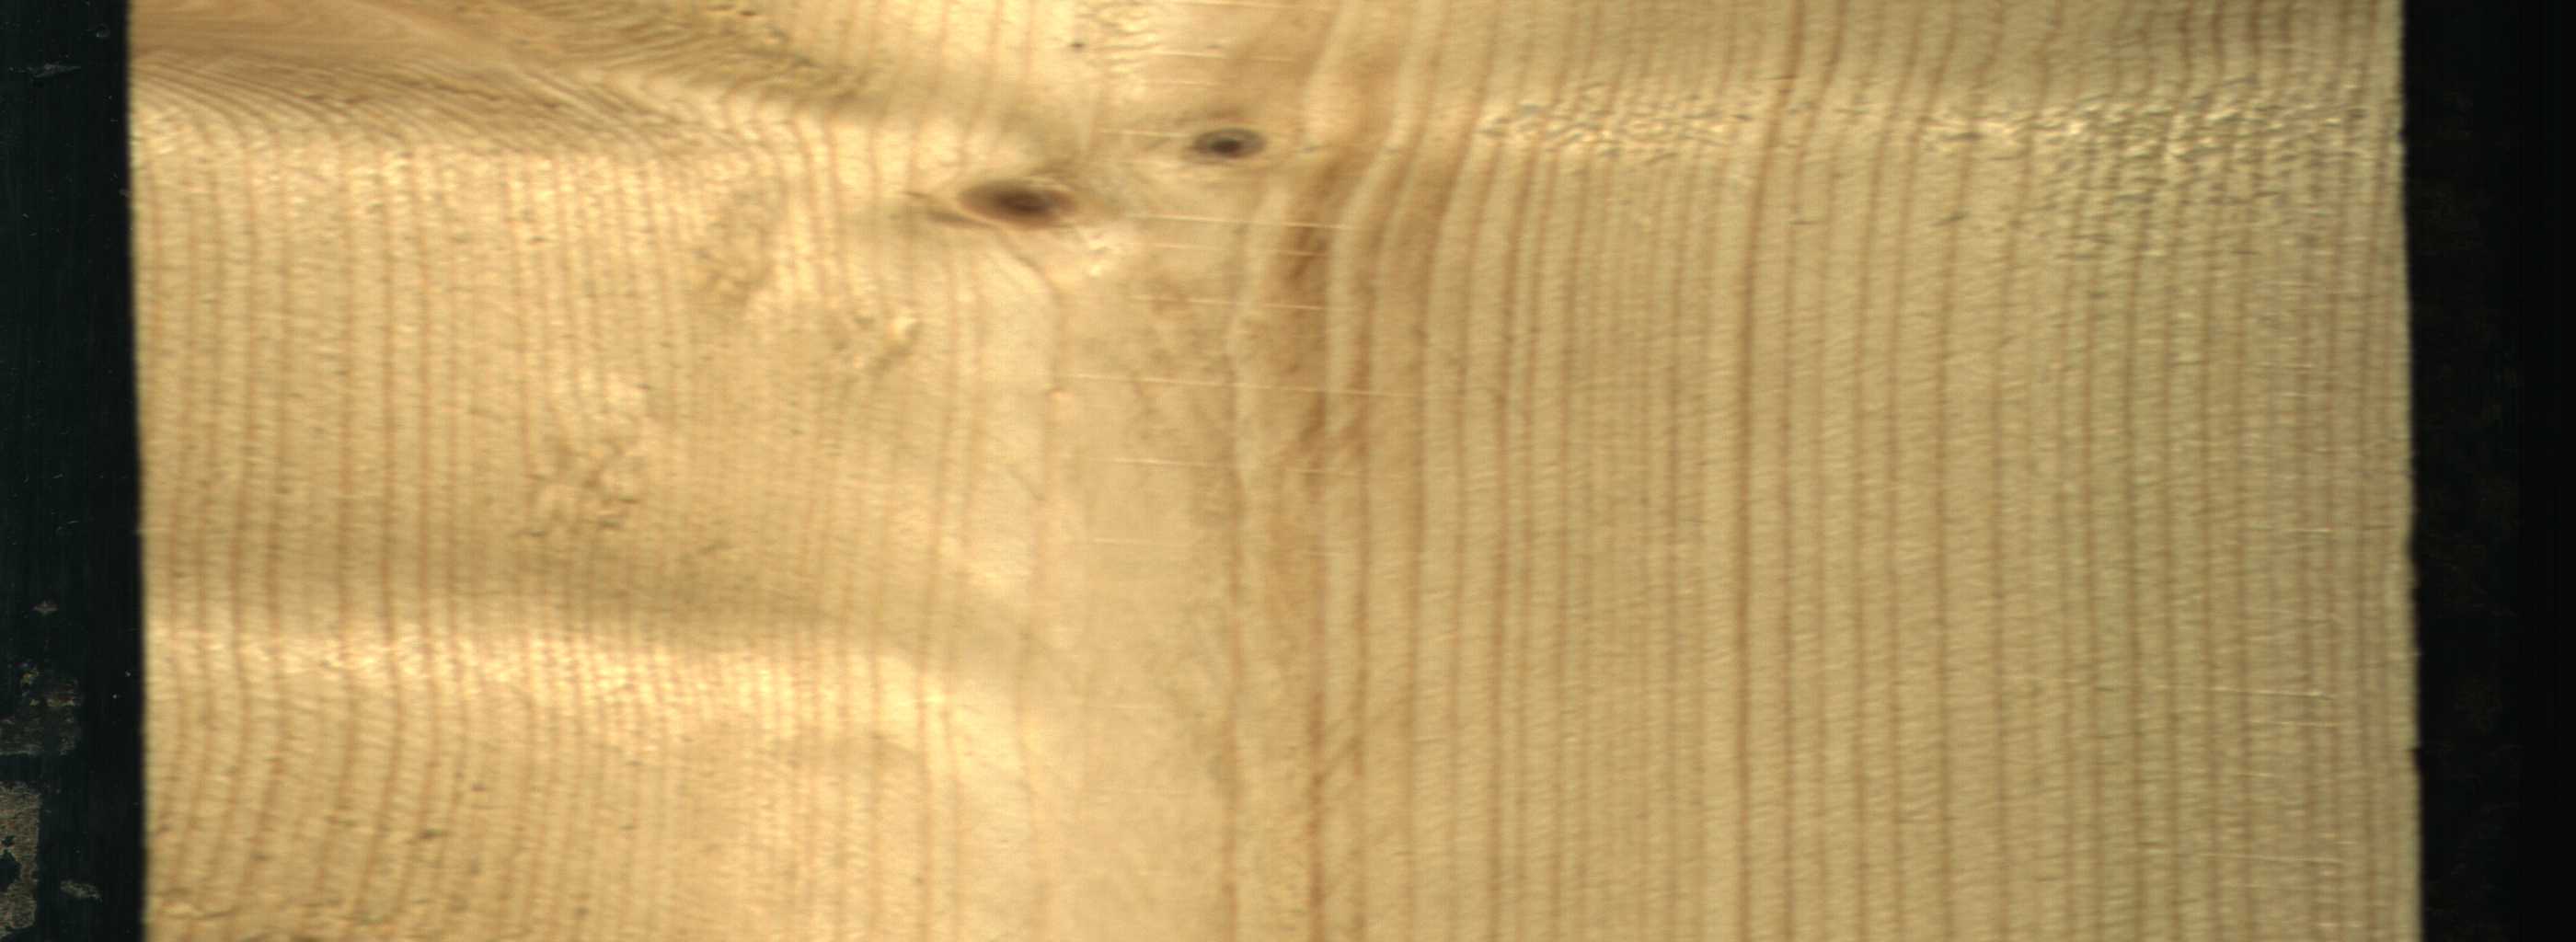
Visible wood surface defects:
Live_Knot
Live_Knot
Live_Knot